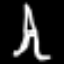
Label: The Eiffel Tower